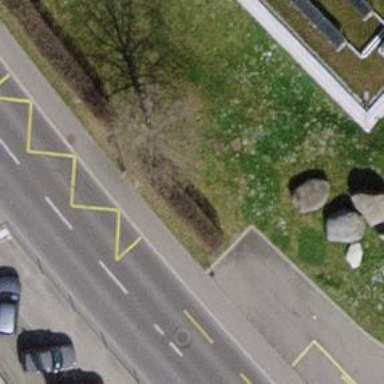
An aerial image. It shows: Platform for public transport is situated by the road.